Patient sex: M
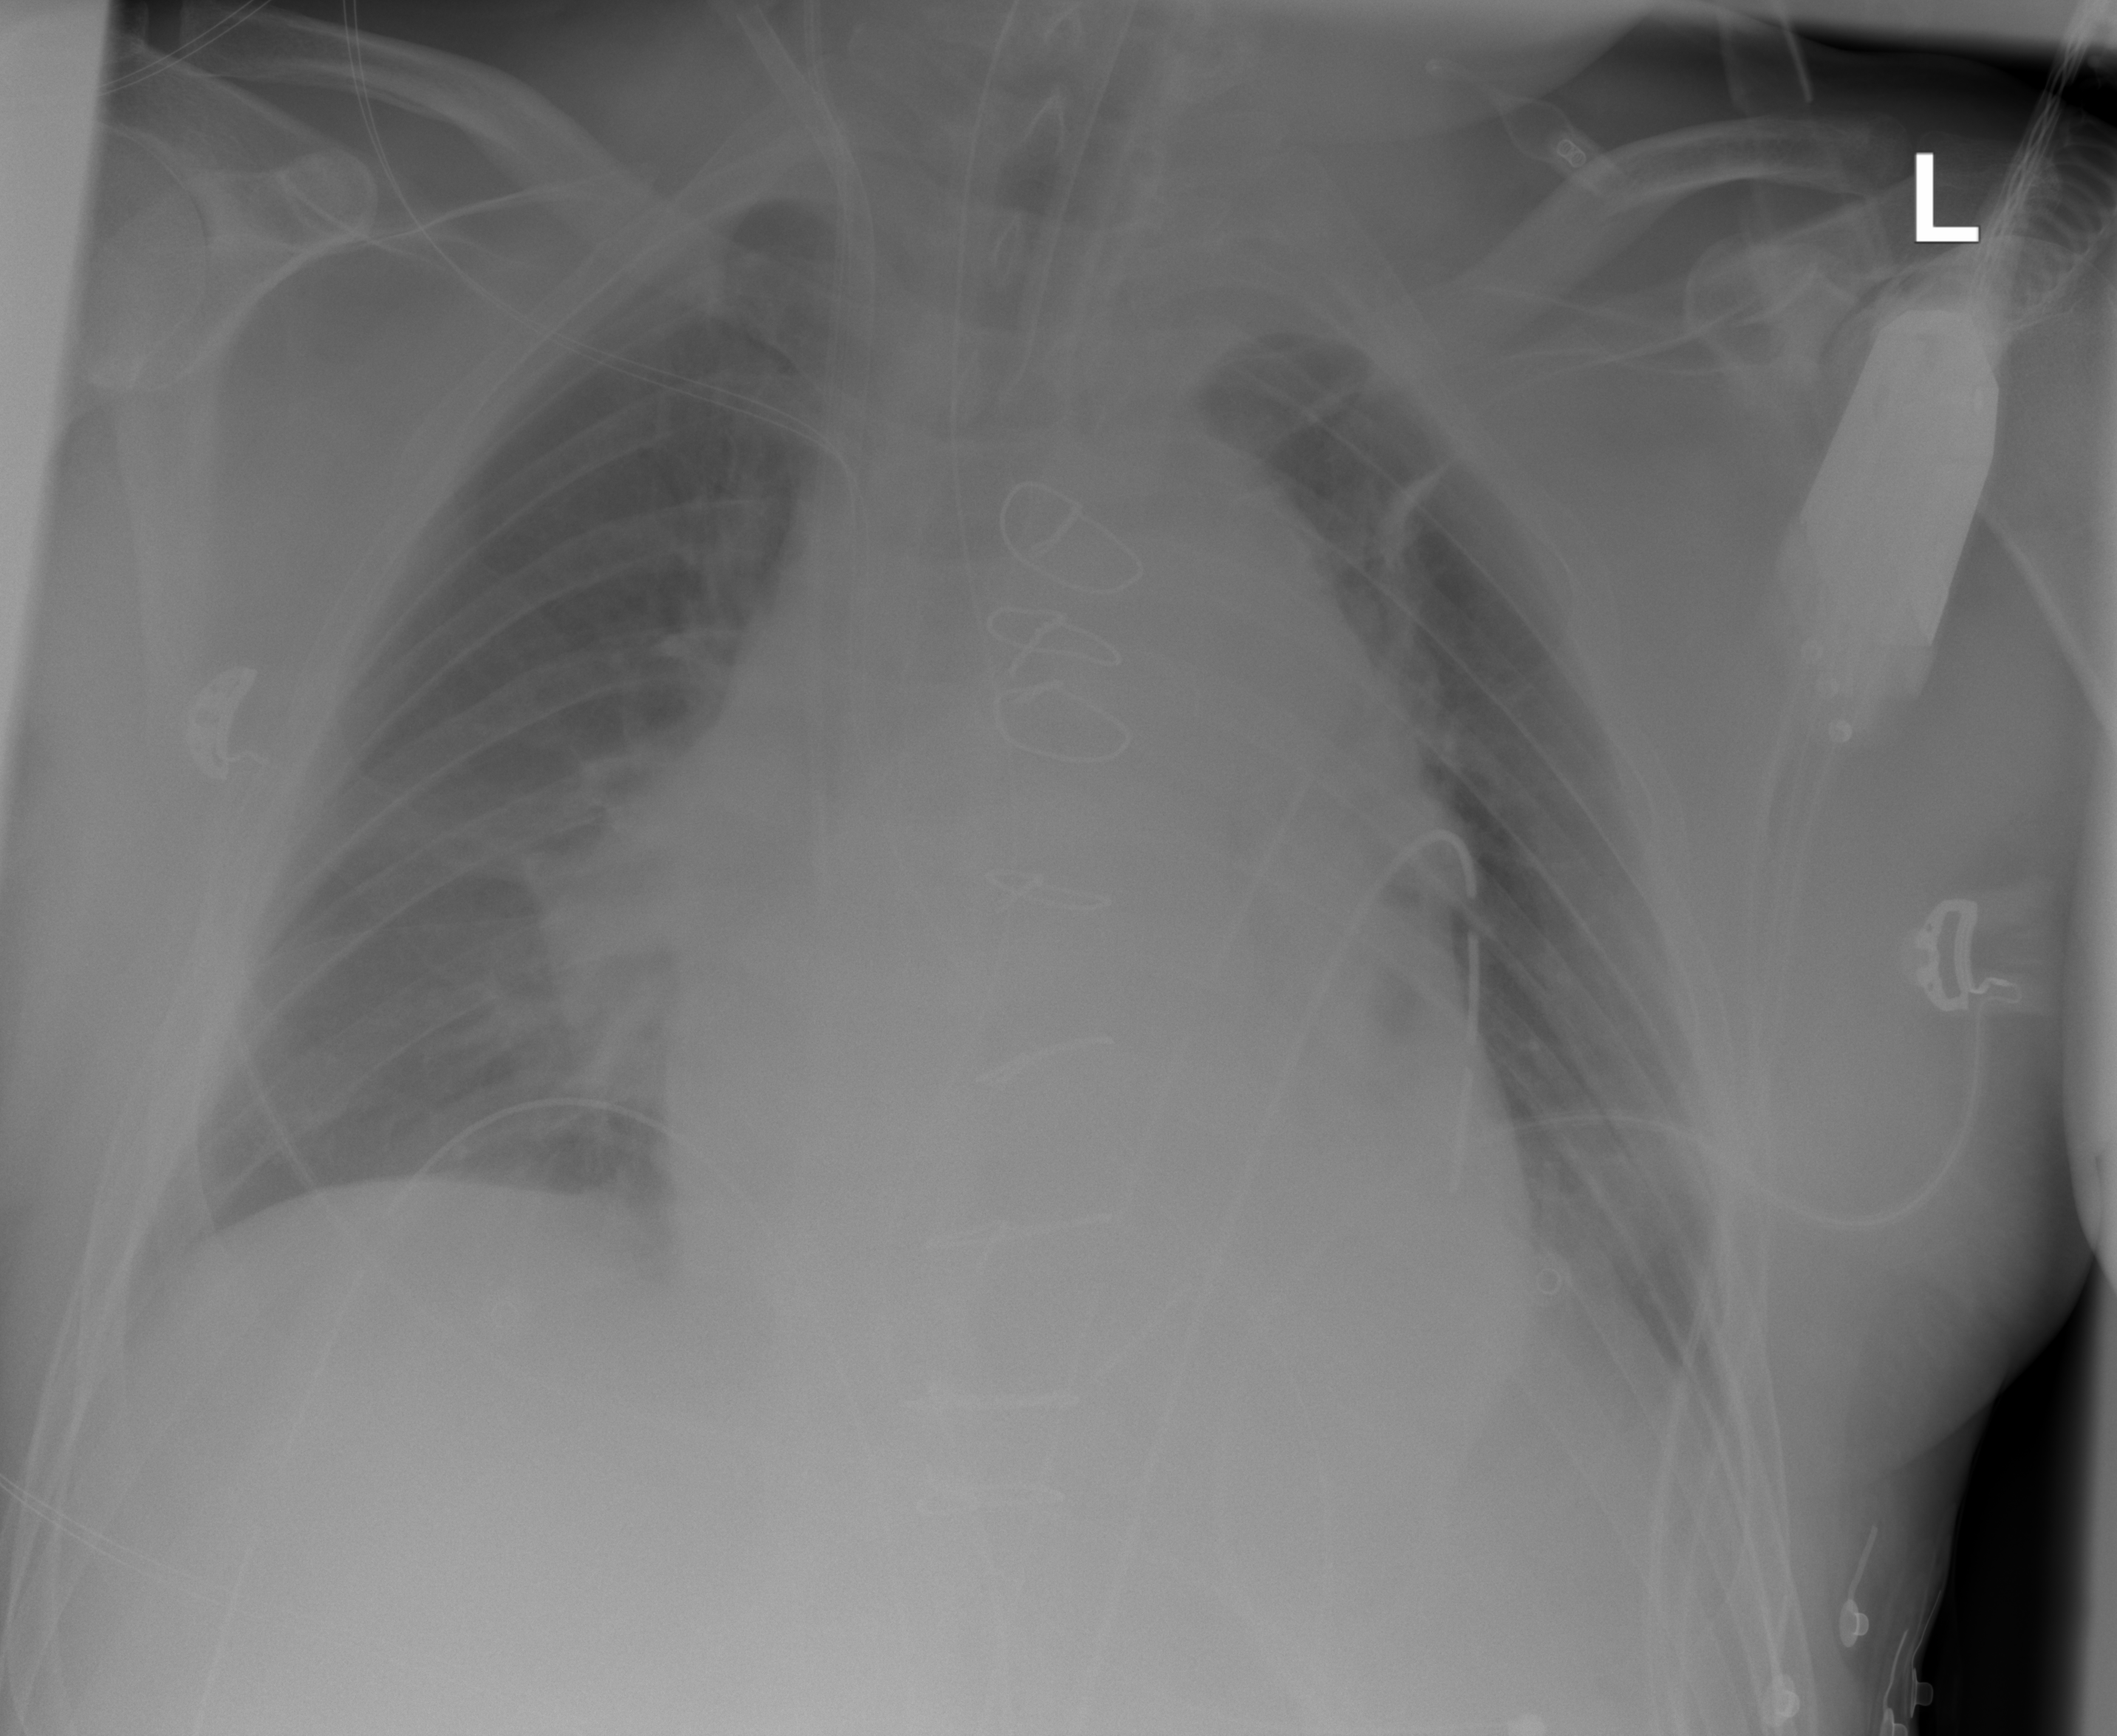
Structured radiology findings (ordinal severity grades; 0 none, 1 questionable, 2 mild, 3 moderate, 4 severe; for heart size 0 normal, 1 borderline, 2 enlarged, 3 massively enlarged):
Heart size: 2
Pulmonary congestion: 2
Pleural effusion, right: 0
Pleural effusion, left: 2
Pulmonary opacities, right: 0
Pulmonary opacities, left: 0
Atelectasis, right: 2
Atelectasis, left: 2